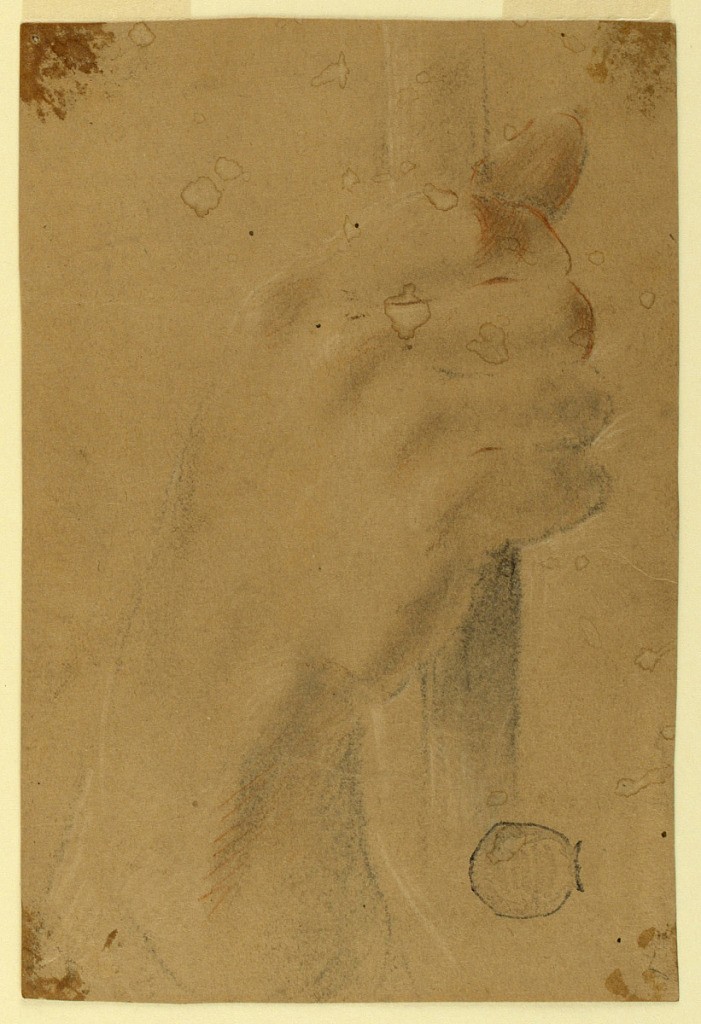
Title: Study: The right hand of a man around a stick
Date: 1700–1750
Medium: Black, red and white crayons on brown paper
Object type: Drawing
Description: Vertical composition of a man's right hand holding a stick. The beginning of the forearm is shown in the lower left.